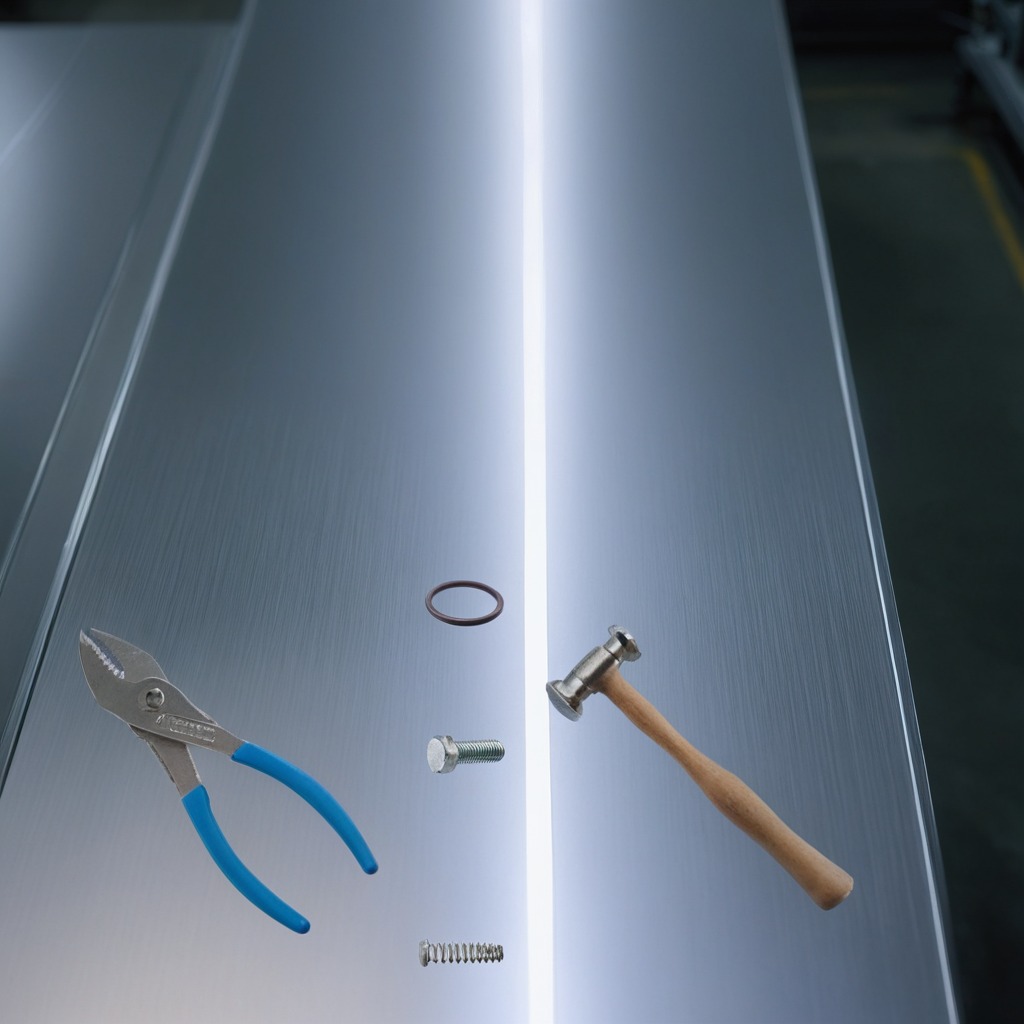
A rubber Oring, a hammer, a metal machine screw, a pair of pliers, and a coiled metal spring are lying on a metal table in a machine shop under fluorescent lights.